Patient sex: M
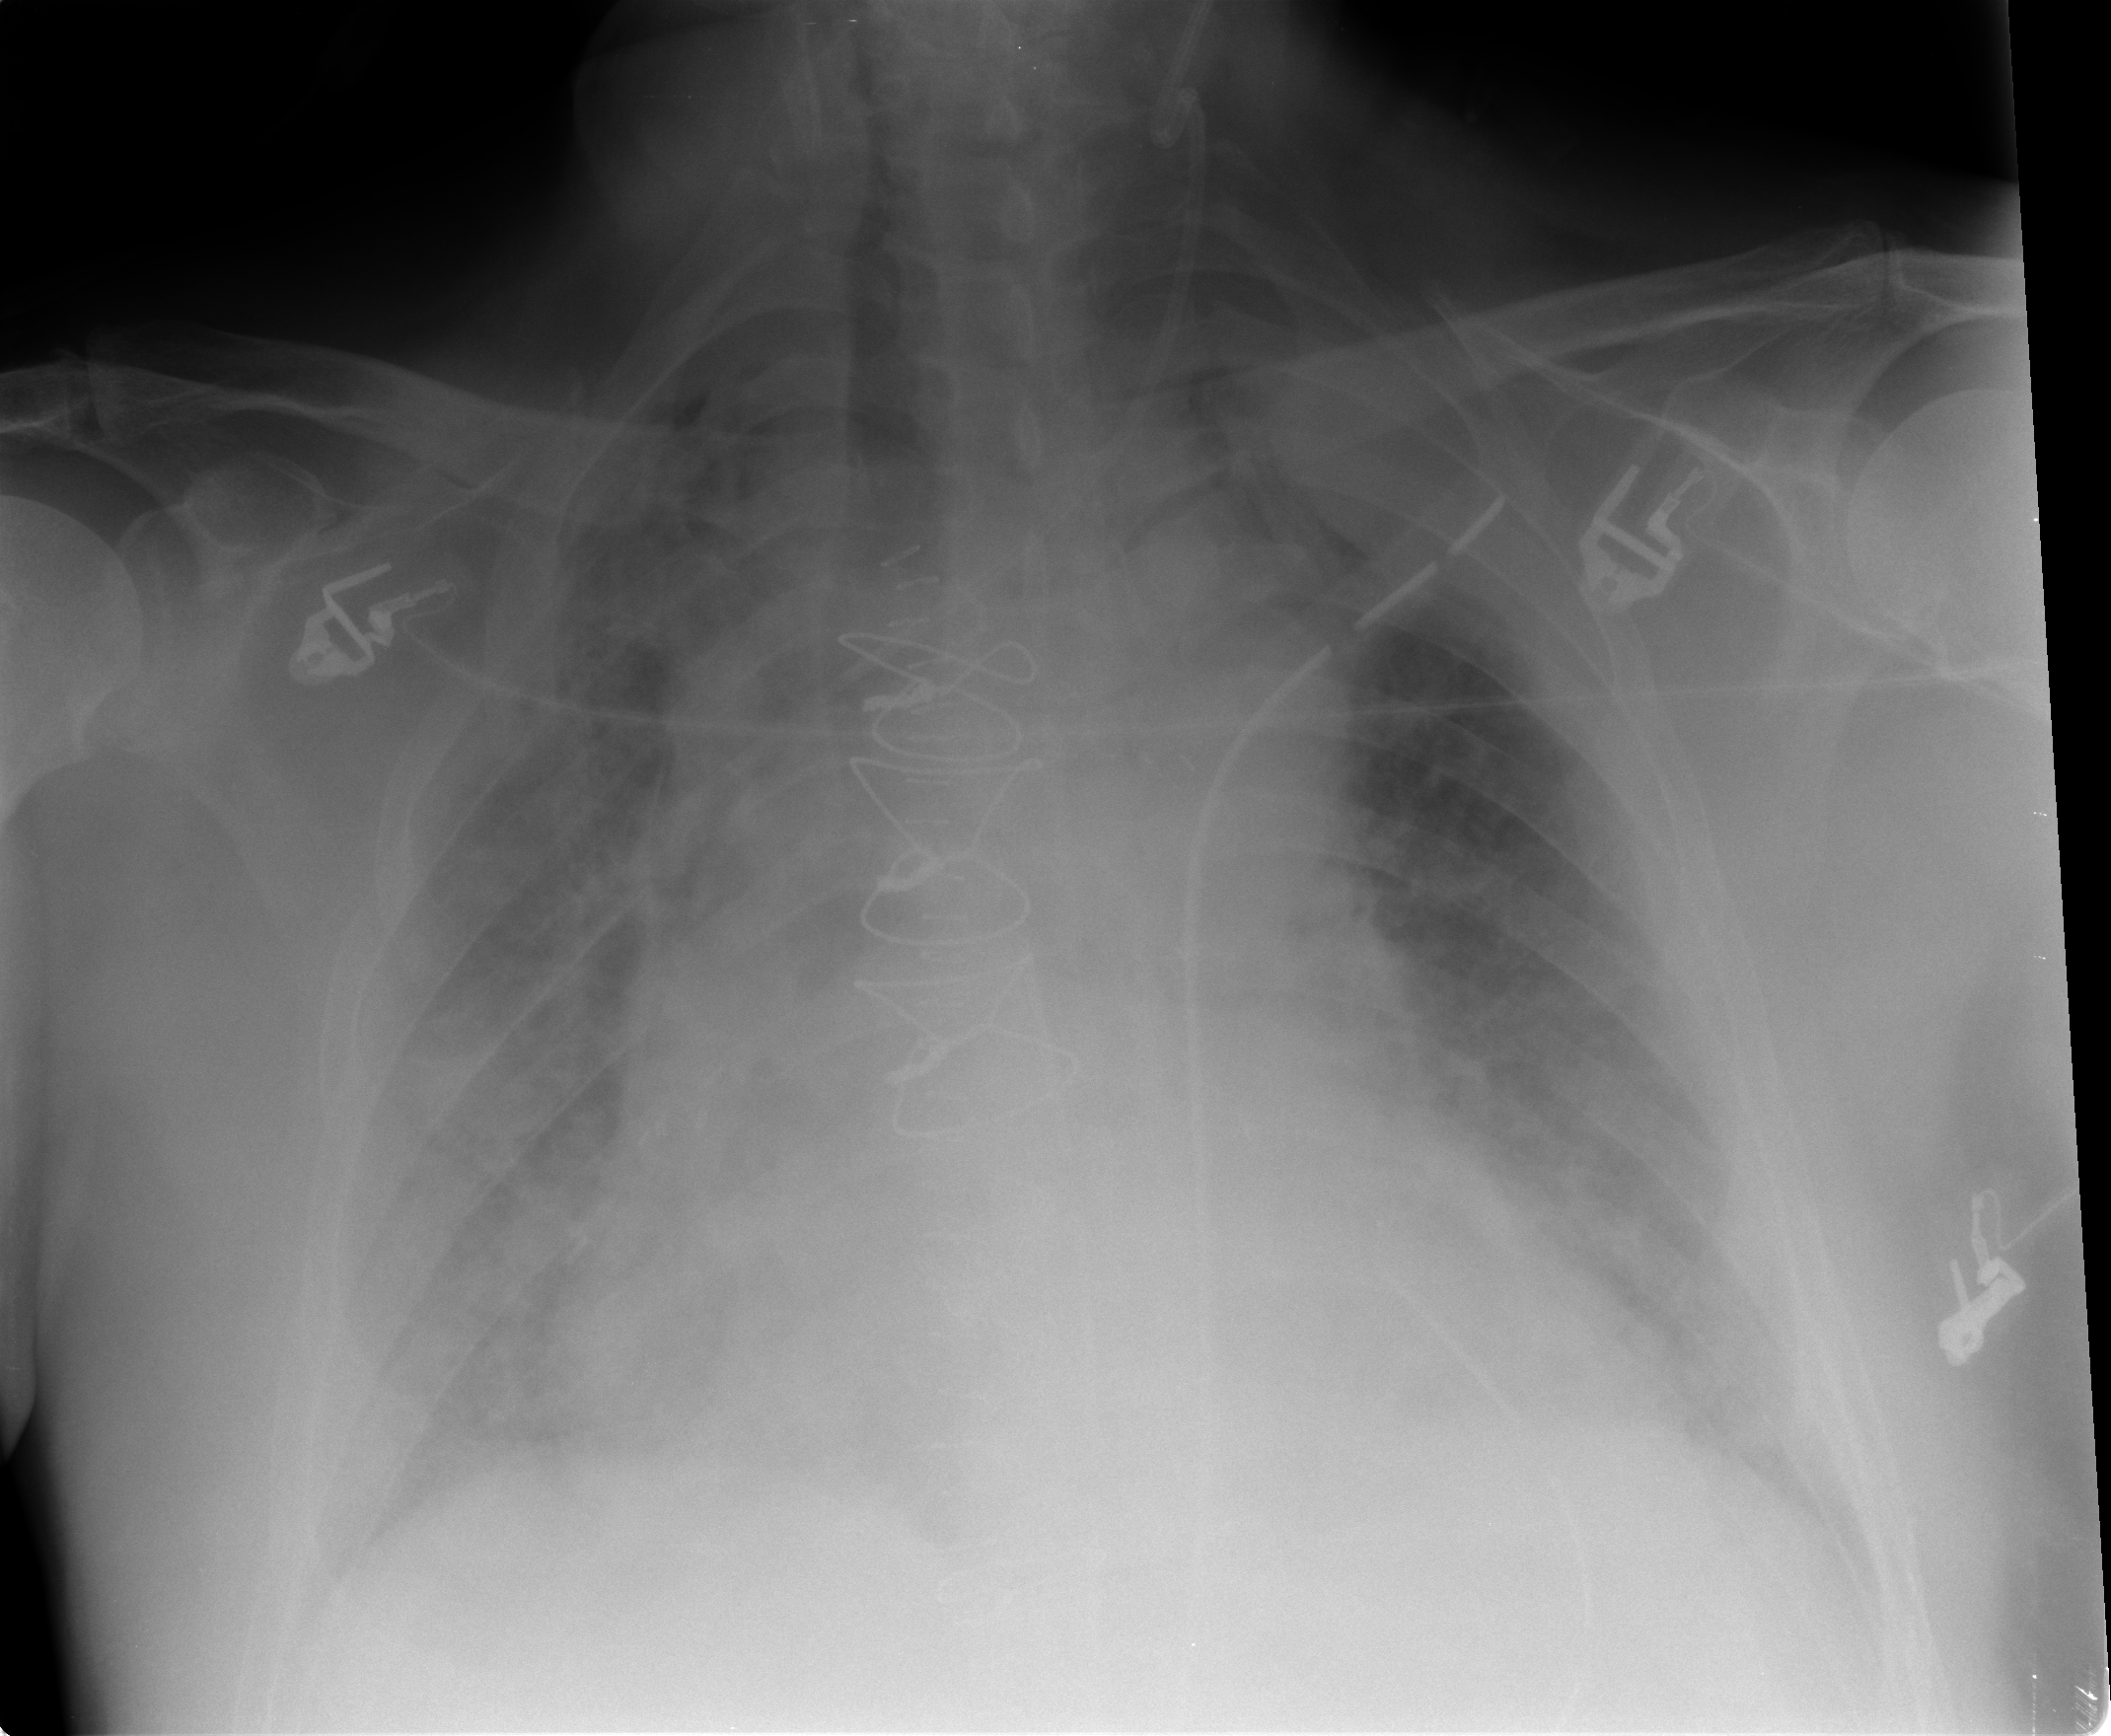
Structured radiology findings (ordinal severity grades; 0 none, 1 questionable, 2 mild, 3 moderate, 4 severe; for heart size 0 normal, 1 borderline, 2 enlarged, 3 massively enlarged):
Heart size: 2
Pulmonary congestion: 3
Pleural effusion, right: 0
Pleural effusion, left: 2
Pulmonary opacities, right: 2
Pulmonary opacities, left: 2
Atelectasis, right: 2
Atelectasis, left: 2